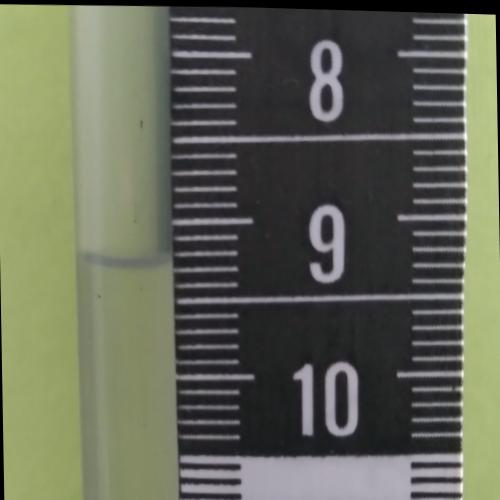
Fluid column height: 9.2 cm